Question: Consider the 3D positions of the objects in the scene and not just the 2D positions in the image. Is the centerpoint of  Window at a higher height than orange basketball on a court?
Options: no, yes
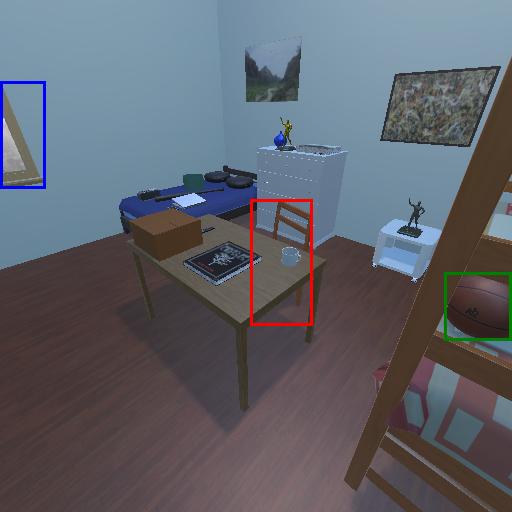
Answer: no